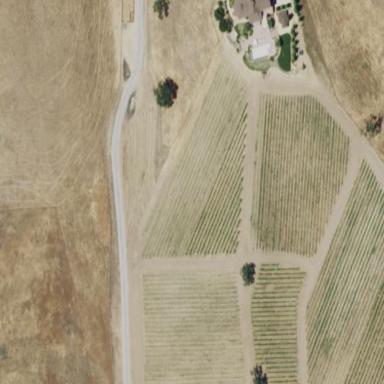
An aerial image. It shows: Vineyard where grapes are grown.